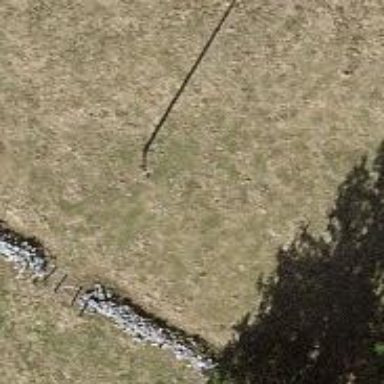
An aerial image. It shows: Power pole.